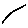
Label: line